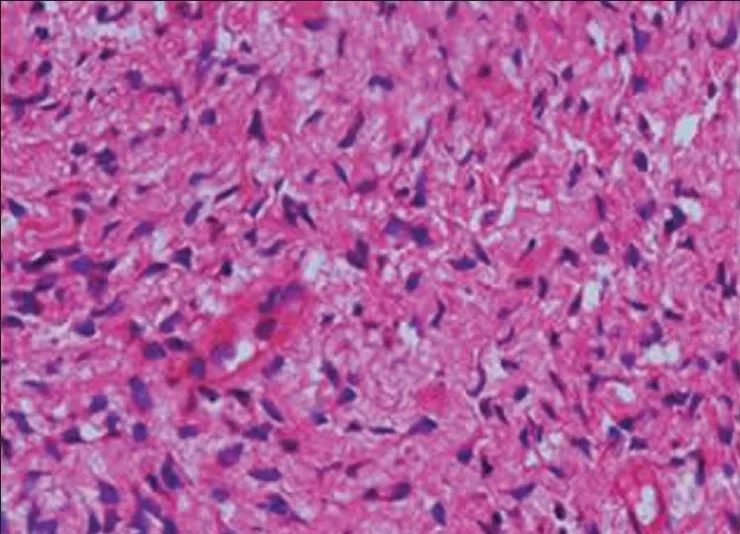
Dense ectomesenchymal cells present in the connective tissue stroma (40x).
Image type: pathology (h&e)